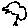
Label: bird